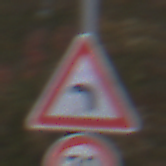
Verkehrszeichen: KurveLinks
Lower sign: Geschwindigkeit70
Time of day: MorningAfternoon
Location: Outdoor (Nature)
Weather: Overcast
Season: NotSpecified
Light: Natural